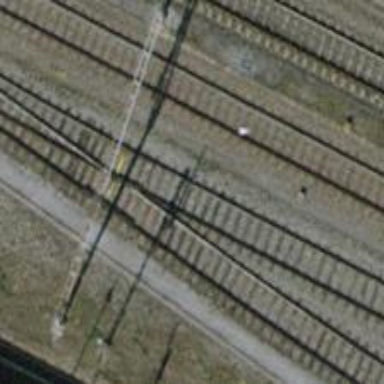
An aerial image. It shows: Single-track electrified railway siding with contact line for service.